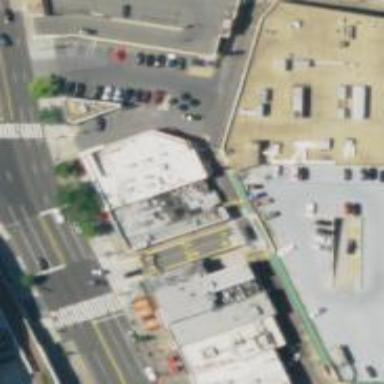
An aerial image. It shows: Retail area.